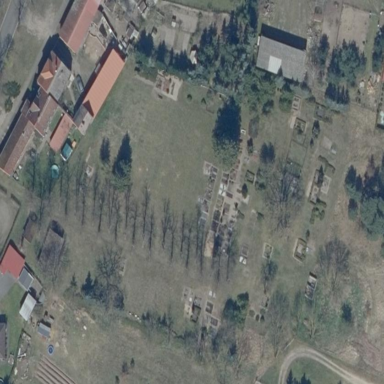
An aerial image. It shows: Cemetery.